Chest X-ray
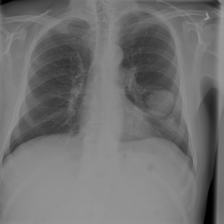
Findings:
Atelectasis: negative
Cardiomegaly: negative
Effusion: negative
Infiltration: negative
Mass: negative
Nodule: negative
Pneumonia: negative
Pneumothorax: negative
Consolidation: negative
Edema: negative
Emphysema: negative
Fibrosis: negative
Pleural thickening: negative
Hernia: negative